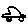
Label: car